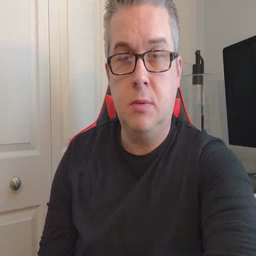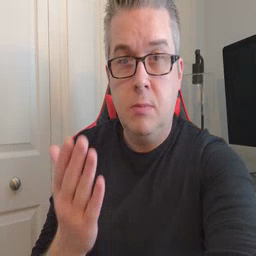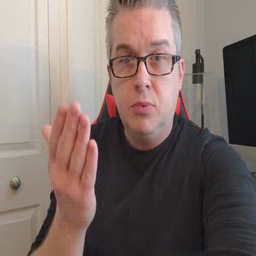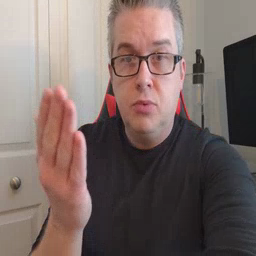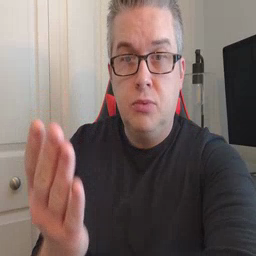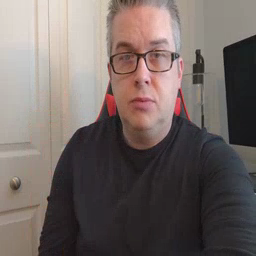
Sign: boat